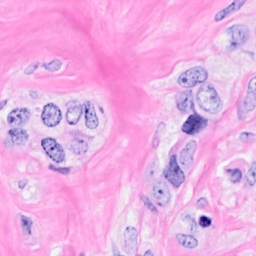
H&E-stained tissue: Breast